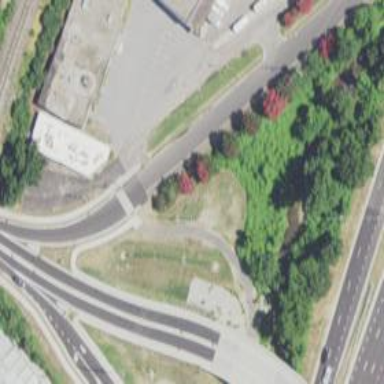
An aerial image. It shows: Asphalt cycleway with unmarked crossing.